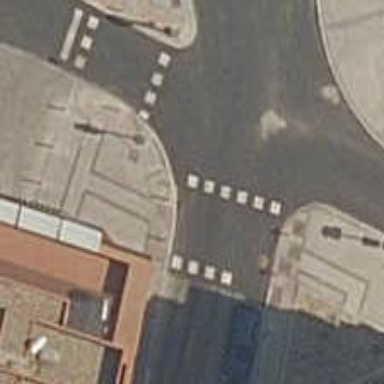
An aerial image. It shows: Uncontrolled zebra crossing on the road.